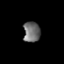
Tissue: prostate
Cell type: T cells
Senescence score: 0.2955
Nuclear area (px): 336
Mean DAPI intensity: 109.723